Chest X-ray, PA view. Patient: 39 years old, sex F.
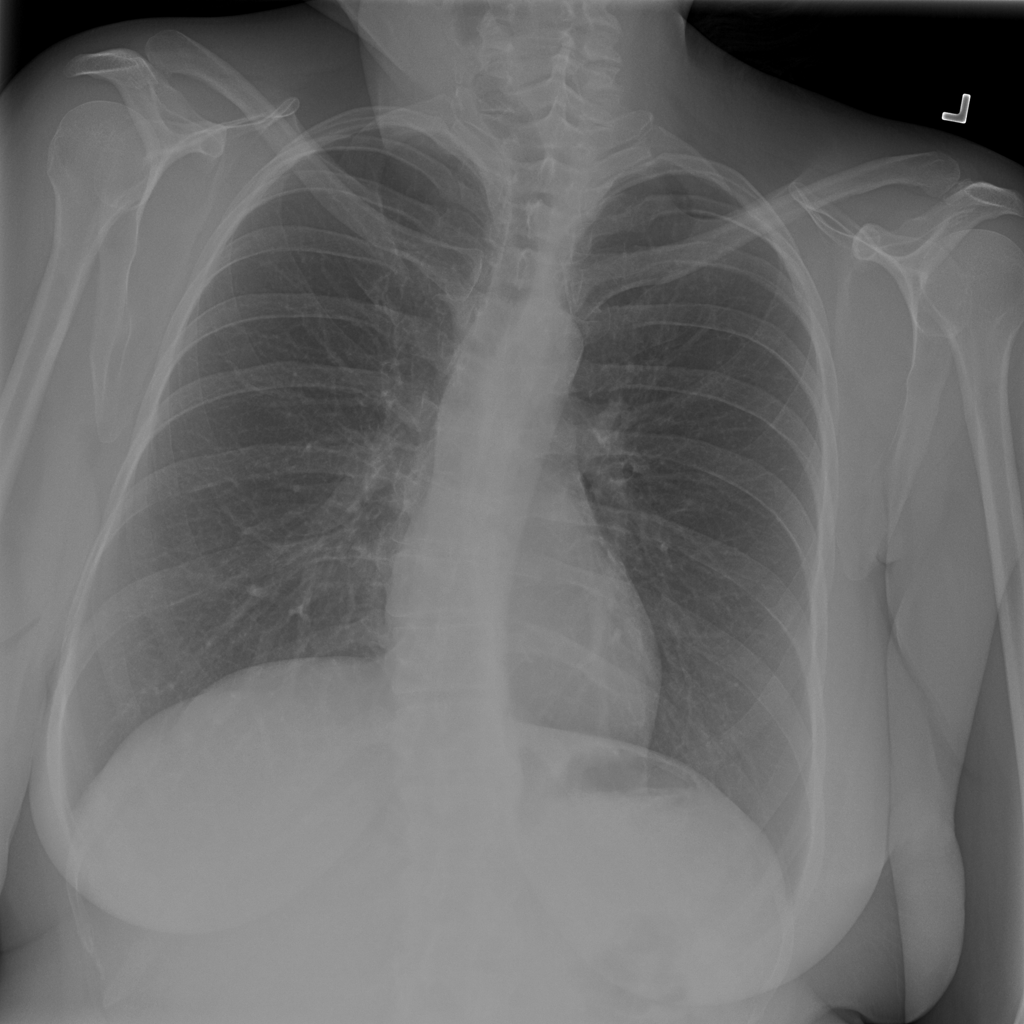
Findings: No Finding